Interaction volume radius: 10 \u00c5
Interaction volume height: 15 \u00c5
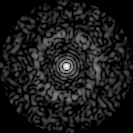
Disorder parameter: 0.8106